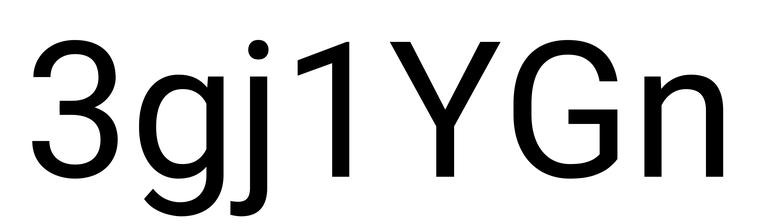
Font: Roboto_Regular